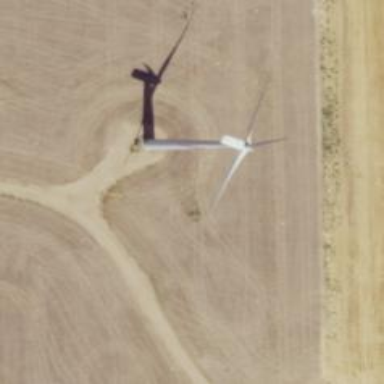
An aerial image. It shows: Wind generator powered by horizontal-axis wind turbine.